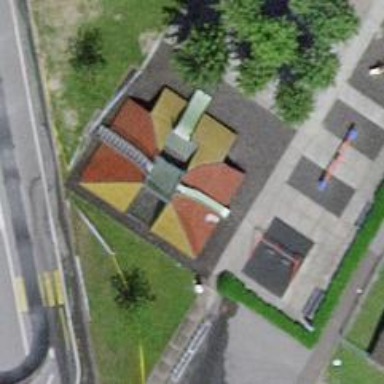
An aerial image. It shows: Playground featuring slide.